Question: Hi I am making web site by using html & css I have problem with my nav bar. texts on the nav bar are shifting when I decrease the browsers size. Here pic

And my css code:
'''
.menu{
margin-top:4em;
width:100%;
height:4em;
font-size:0.813em;
list-style-type:none;
background: rgba(255, 255, 255, 0.75);
position:fixed;
}
.menu li{
float:right;
padding:1em 1em;
display:inline;
}
'''
How can I prevent this situation ?
Thanks.
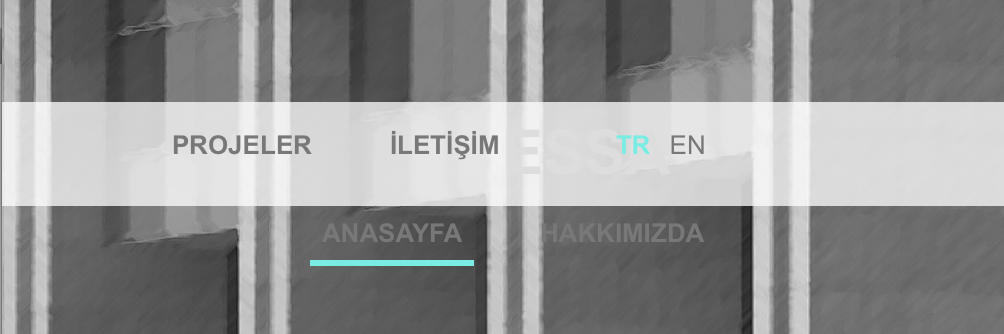
Answer: This is because of your 'width' of the navbar and de 'list-items'.. When de 5 'list-items' together a wider than the total 'width' of the navbar, it can collapse like in you 'image'. To prevent this, you could use 'min-width'
'''
.menu{
....
min-width: 500px;
}
'''